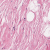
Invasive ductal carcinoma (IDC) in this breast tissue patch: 0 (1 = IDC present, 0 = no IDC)